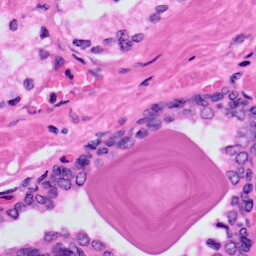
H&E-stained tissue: Prostate